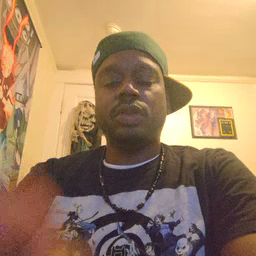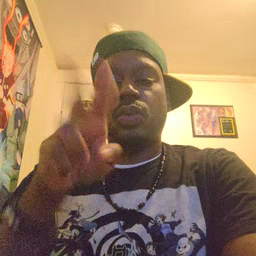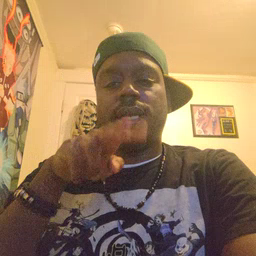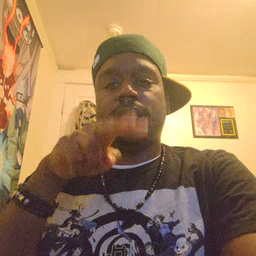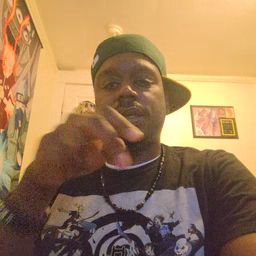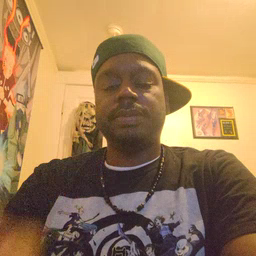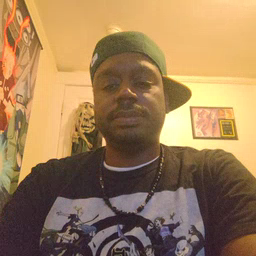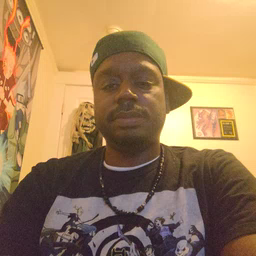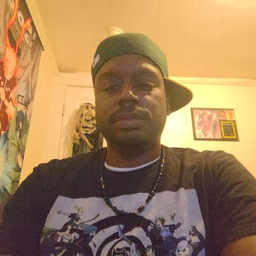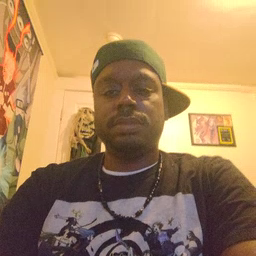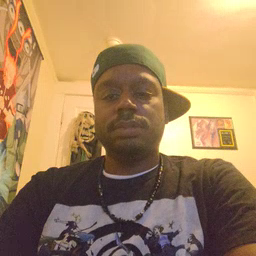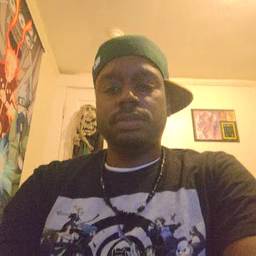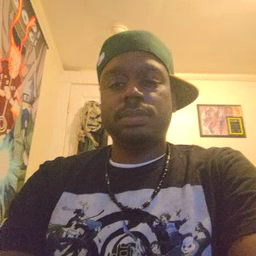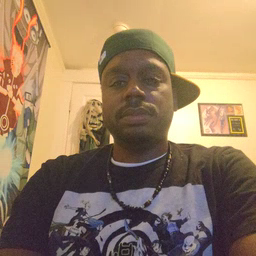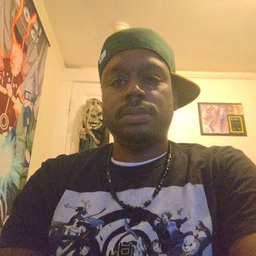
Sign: read